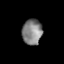
Tissue: lung
Cell type: T cells
Senescence score: 0.6357
Nuclear area (px): 496
Mean DAPI intensity: 130.448